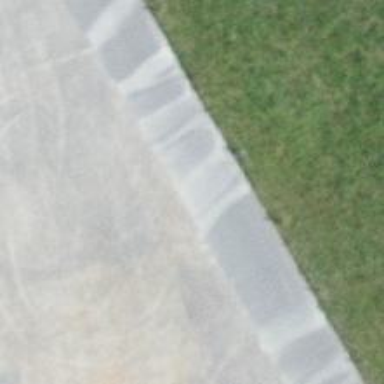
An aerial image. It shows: Parking area with fine gravel surface.